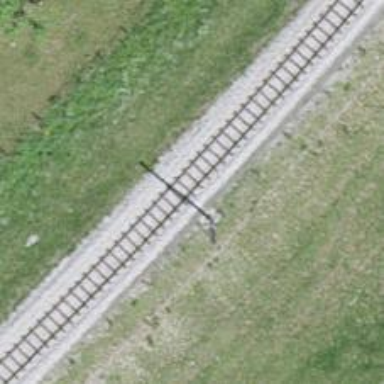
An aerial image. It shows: Narrow-gauge railway with 1 track. The tracks are electrified with contact line.